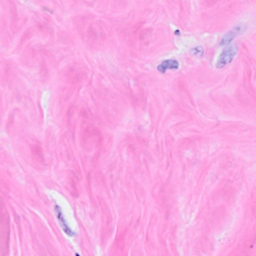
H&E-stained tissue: Breast